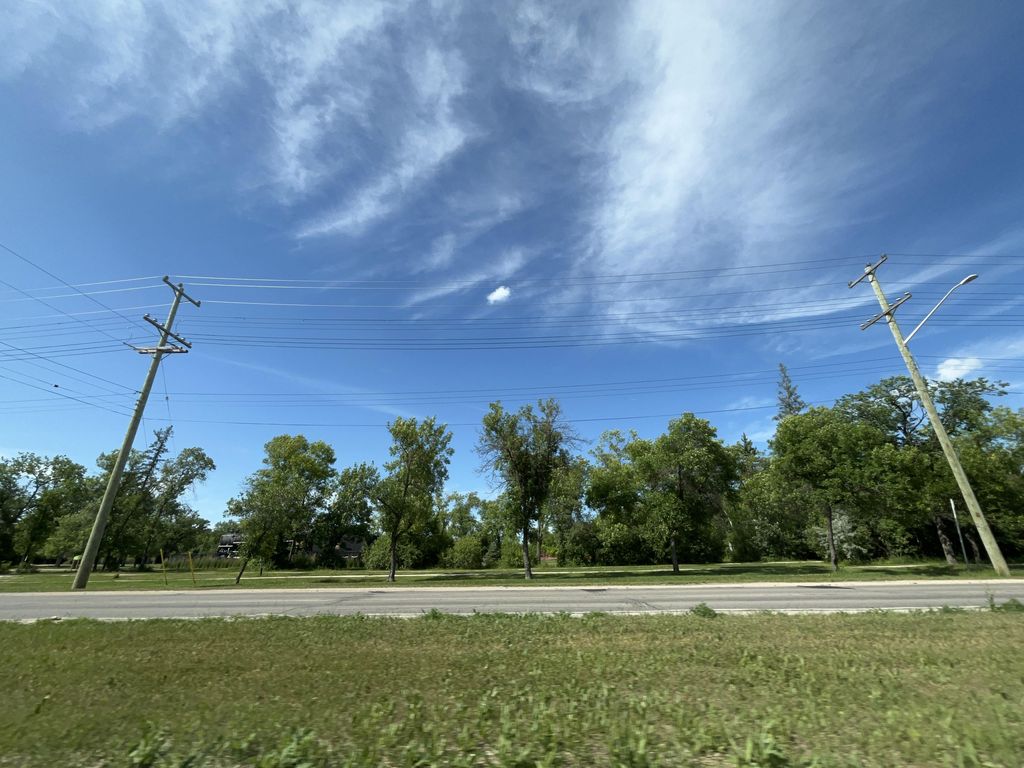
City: winnipeg